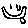
Label: smiley face